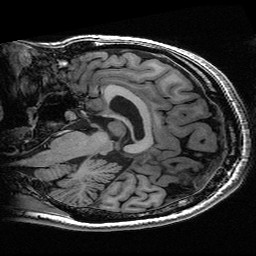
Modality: T1w
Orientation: sagittal
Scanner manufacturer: ge
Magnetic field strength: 3 T
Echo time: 0.00318 s